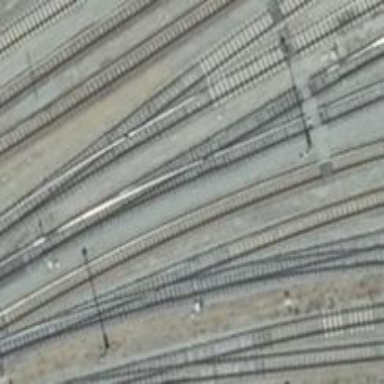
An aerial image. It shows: Railway yard used for servicing trains.